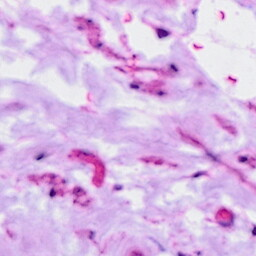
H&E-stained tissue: Ovarian